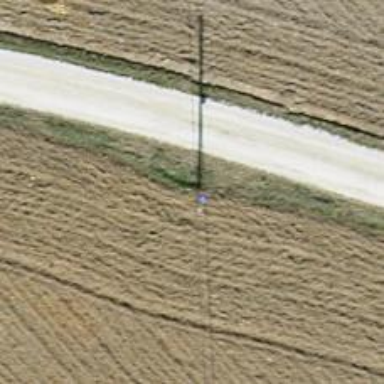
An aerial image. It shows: Minor power line.